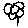
Label: flower